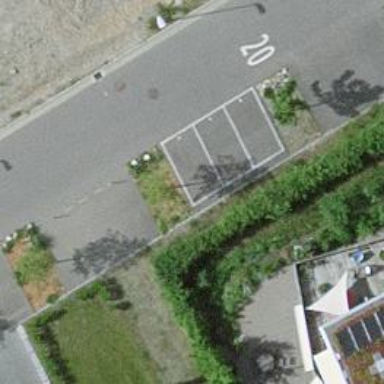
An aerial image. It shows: Car-sharing service available at this location.